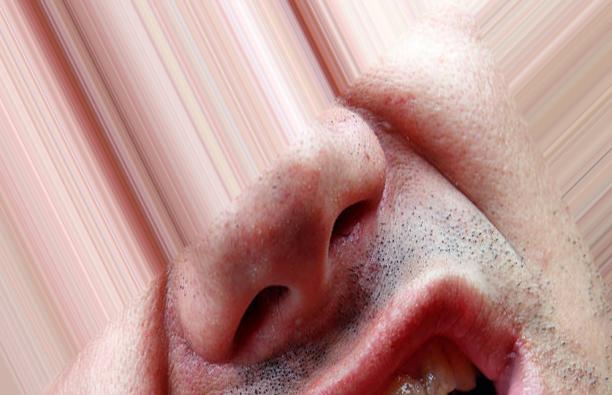
Condition: Tooth Discoloration